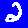
Digit: 2